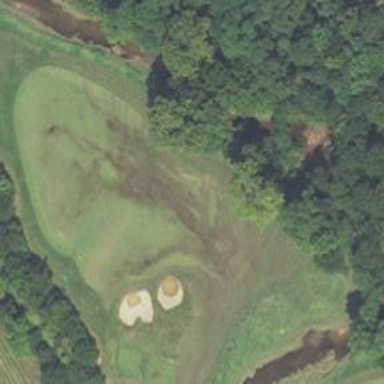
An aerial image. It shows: Rough area on grassy golf course.